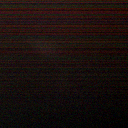
Screen state: off